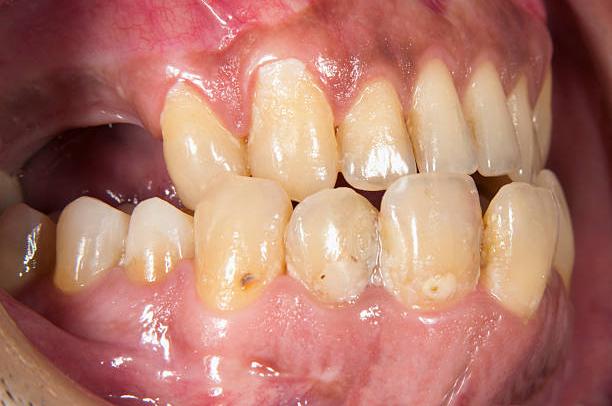
Condition: Calculus